Interaction volume radius: 5 \u00c5
Interaction volume height: 35 \u00c5
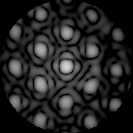
Disorder parameter: 0.3072